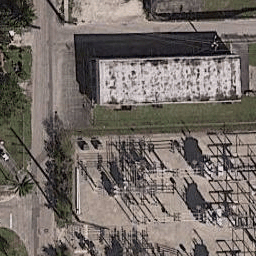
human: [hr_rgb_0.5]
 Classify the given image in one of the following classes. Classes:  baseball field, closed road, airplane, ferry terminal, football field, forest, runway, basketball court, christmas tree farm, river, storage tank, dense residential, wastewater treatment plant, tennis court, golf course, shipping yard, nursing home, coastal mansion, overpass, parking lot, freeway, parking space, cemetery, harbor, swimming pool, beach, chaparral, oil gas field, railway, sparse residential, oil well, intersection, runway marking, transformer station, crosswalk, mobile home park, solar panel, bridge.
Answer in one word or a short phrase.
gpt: transformer station